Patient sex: M
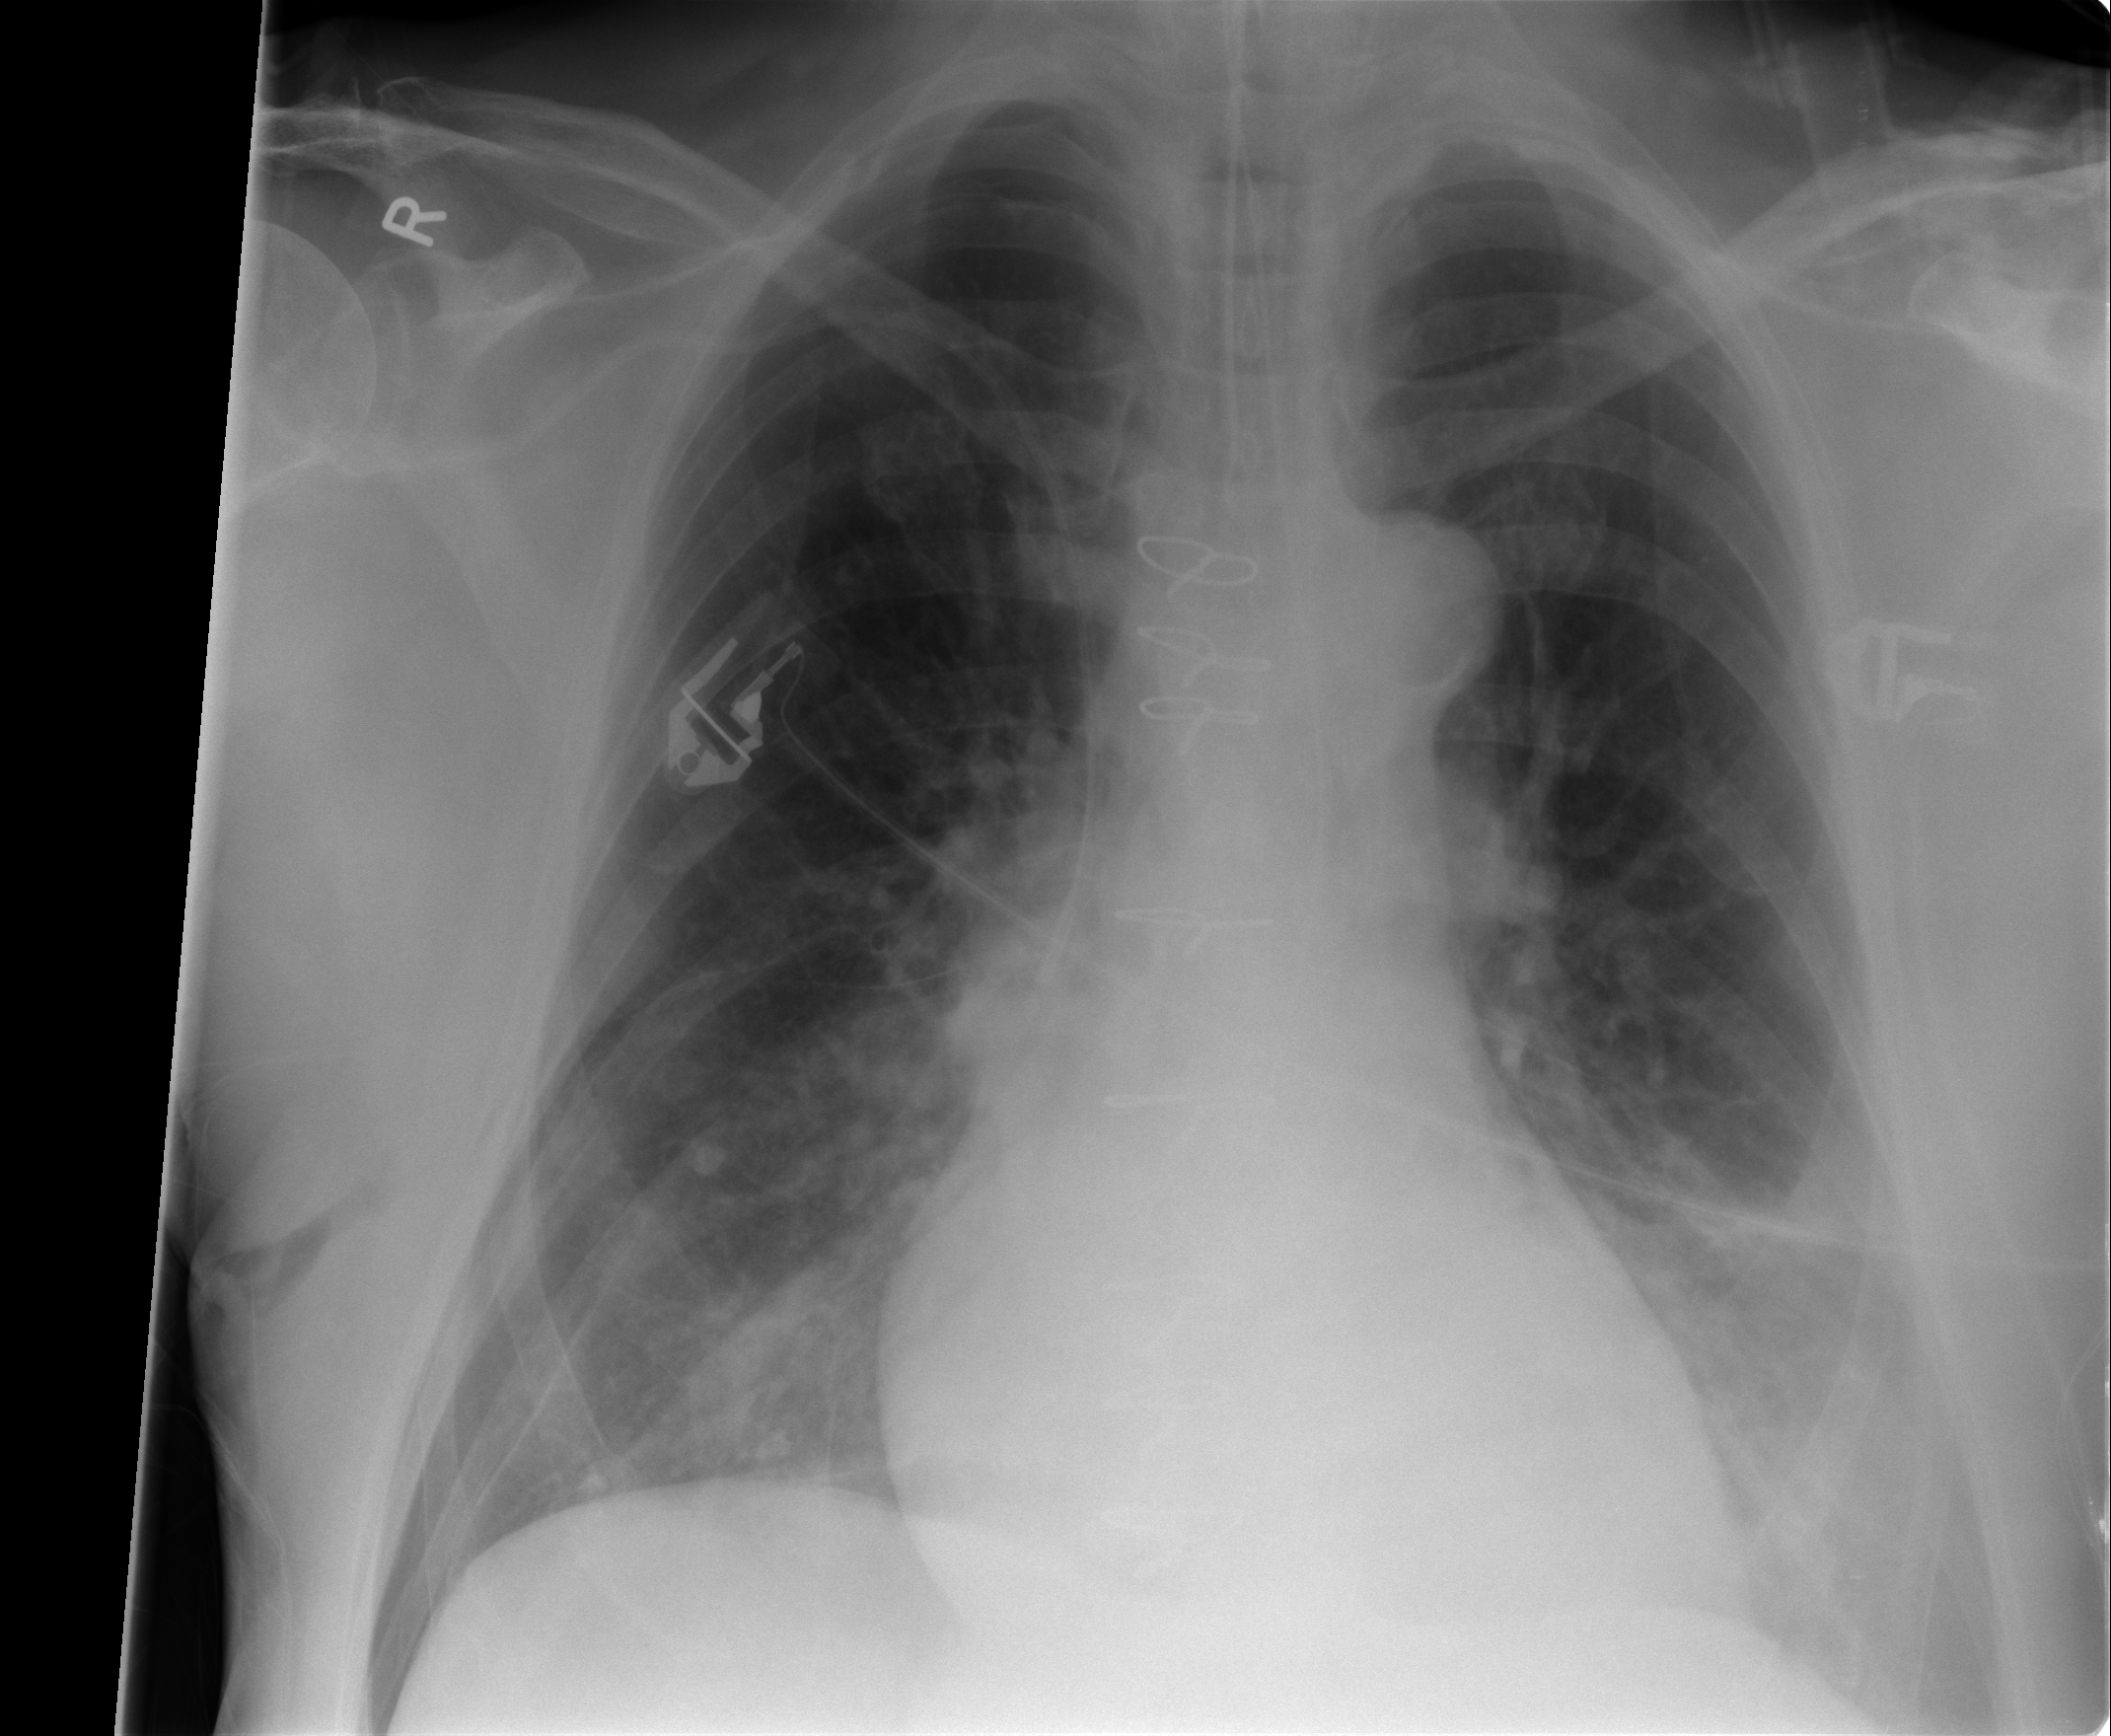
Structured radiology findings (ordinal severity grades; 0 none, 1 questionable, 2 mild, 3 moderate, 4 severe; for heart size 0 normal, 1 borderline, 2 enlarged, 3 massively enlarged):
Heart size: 1
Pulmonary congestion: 2
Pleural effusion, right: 0
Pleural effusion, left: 2
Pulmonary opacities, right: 1
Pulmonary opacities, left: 0
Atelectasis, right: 2
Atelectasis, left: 3